Question: There are some blocks in the picture. Find the smallest square area that can place all the small blocks in the area in a suitable way without overlapping. Return the length of the square side.
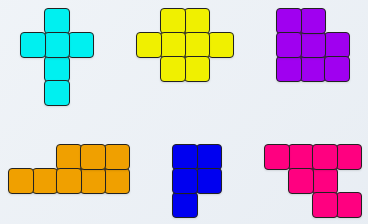
Answer: 8